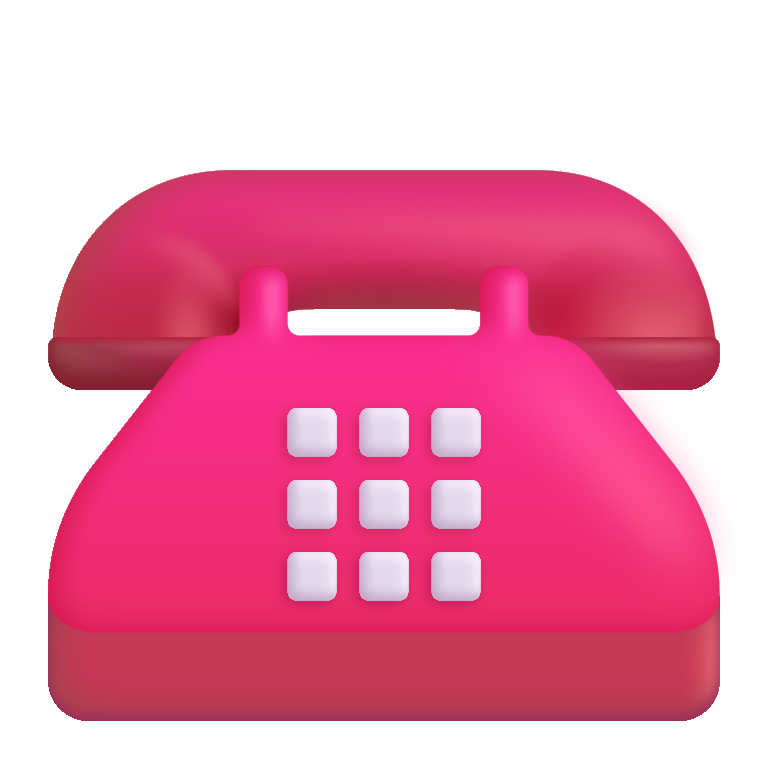
telephone color